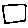
Label: square